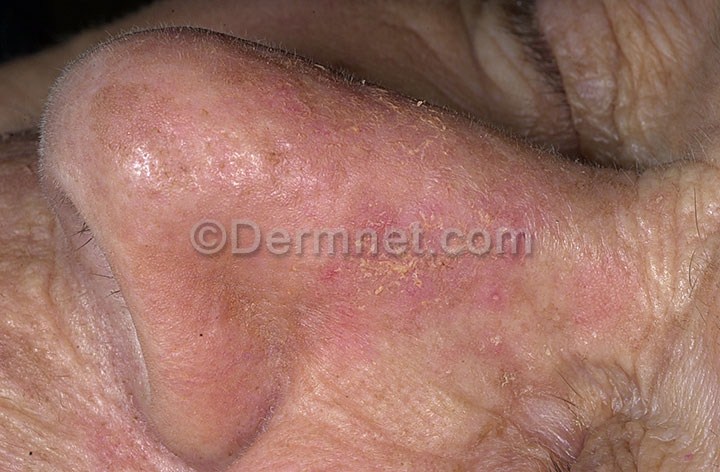
Disease: Actinic Keratosis Basal Cell Carcinoma and other Malignant Lesions